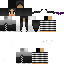
A female skeleton skin with dark skin, wearing brown helmet dressed in a black robe top and black pants, featuring a closed mouth.